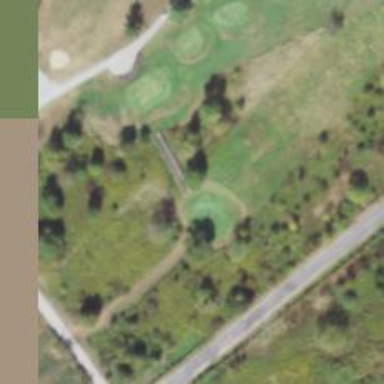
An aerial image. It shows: Path for both roads and golfers.